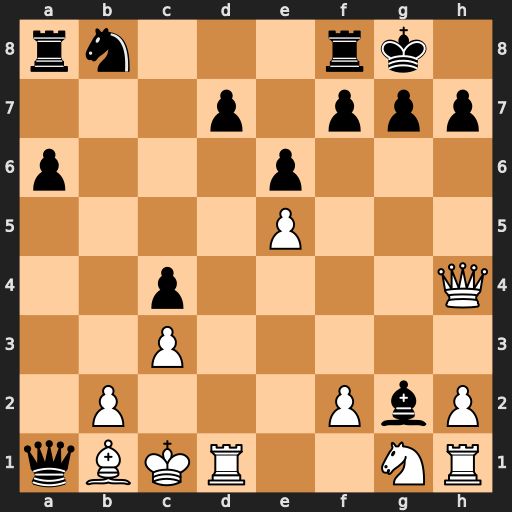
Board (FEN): rn3rk1/3p1ppp/p3p3/4P3/2p4Q/2P5/1P3PbP/qBKR2NR
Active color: w
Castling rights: -
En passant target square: -
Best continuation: Qxh7#